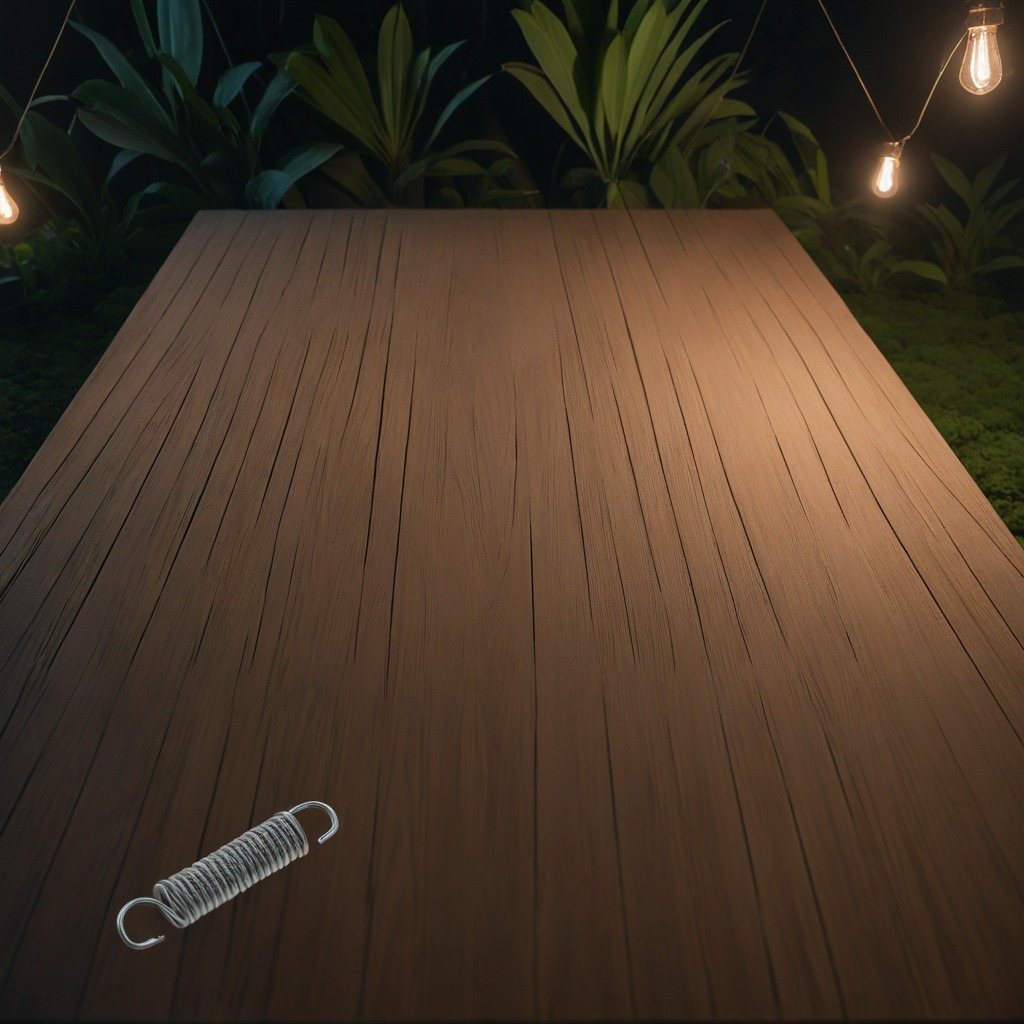
A coiled metal spring is lying on a wooden table inside a jungle field workshop tent at night.